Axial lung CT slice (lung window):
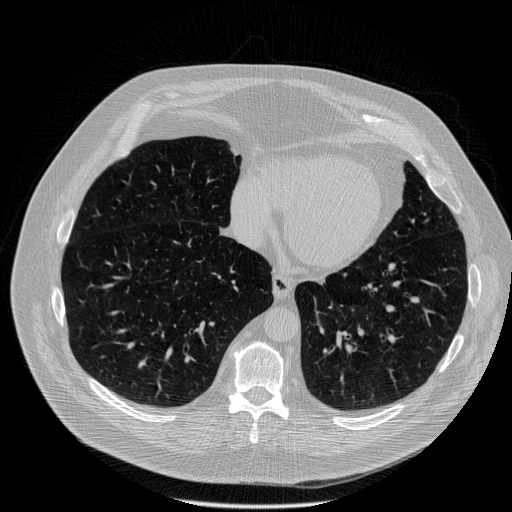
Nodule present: no